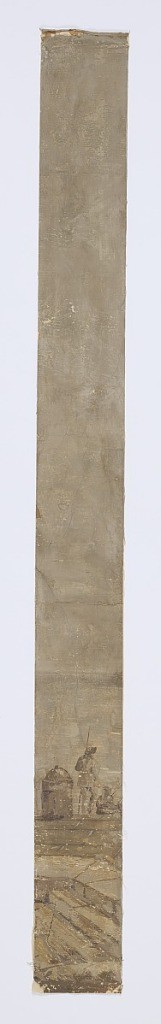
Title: "Vues d'Italie" [Bay of Naples]
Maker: Dufour et Leroy
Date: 1815–20
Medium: Block-printed
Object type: Scenic
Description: In sepia tones. Two figures with fishing poles on a stone jettee or wall.